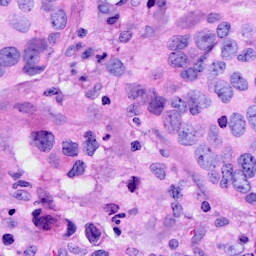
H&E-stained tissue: Breast